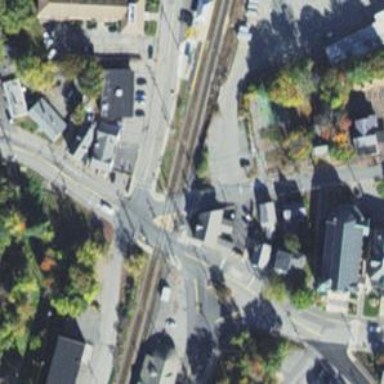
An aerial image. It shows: Level crossing along the railway.